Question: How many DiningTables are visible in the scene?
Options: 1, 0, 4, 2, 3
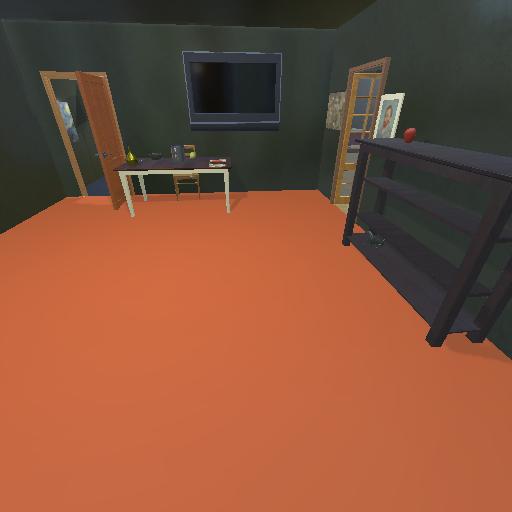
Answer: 1